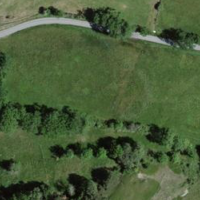
EUNIS habitat code: 24
Species observed at this site:
Dendrocopos major
Melitaea didyma
Pyrrhocorax pyrrhocorax